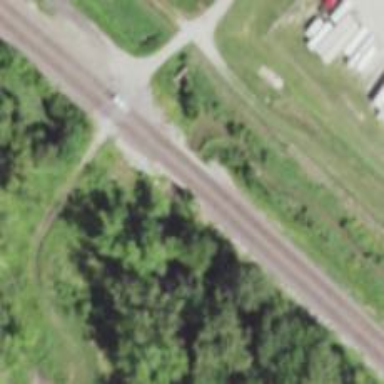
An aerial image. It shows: Bridge over railway line.